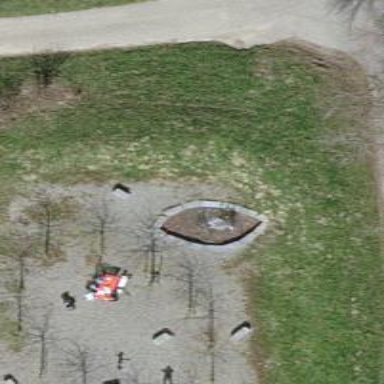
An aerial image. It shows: Barbecue facility.